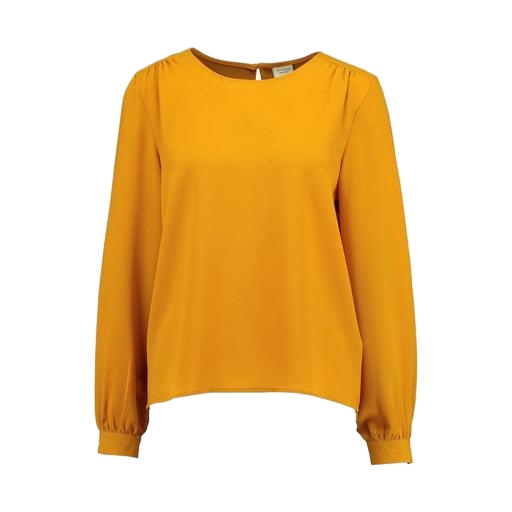
l/s blouse, yellow long sleeve shirt, yellow long sleeves, white background